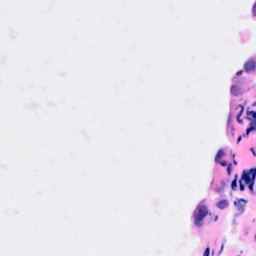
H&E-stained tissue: Breast